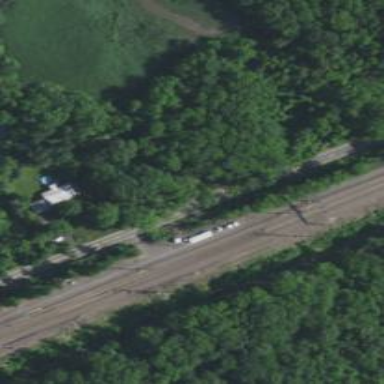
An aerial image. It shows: Railway junction.